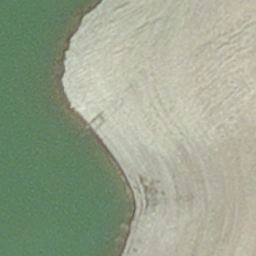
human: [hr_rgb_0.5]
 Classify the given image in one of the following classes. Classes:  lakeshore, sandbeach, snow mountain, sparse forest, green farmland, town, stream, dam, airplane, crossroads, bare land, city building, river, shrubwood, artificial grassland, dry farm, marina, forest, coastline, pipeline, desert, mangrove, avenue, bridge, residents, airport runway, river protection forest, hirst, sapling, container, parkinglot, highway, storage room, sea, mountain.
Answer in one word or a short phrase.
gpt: hirst